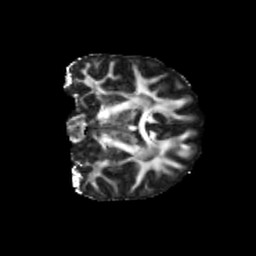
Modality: FA
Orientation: coronal
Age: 30
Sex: female
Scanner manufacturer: siemens
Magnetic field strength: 3 T
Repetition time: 3.23 s
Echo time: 0.0892 s